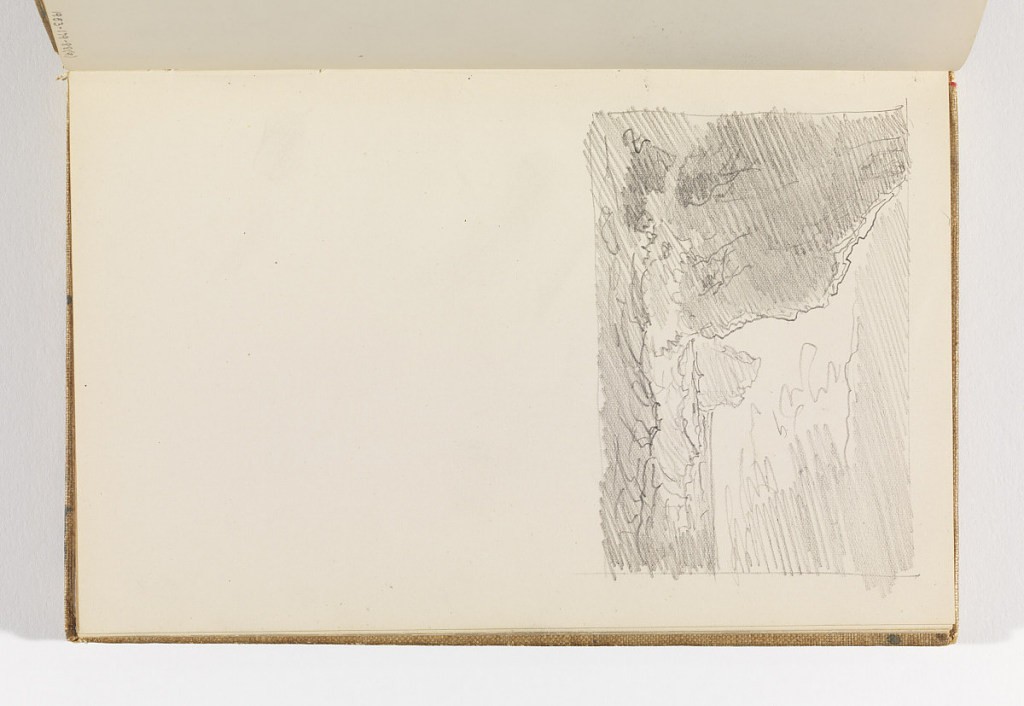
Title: Rapid Sketch of Rocky Sea Coast
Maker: William Trost Richards, American, 1833–1905
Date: after 1878
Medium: Graphite on cream wove paper
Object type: Sketchbook folio
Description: Choppy sea with two layers of cliffs on left, light sky.